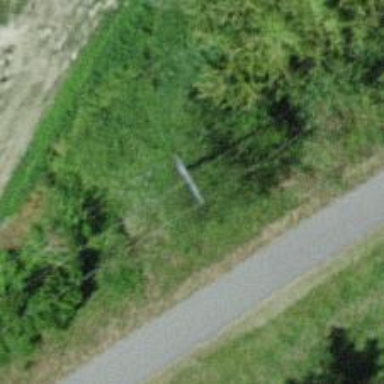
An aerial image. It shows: Concrete power pole with straight line management system.